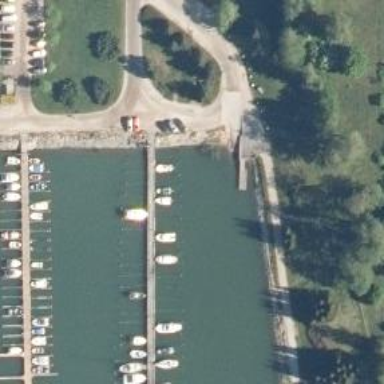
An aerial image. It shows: Slipway on leisure land.